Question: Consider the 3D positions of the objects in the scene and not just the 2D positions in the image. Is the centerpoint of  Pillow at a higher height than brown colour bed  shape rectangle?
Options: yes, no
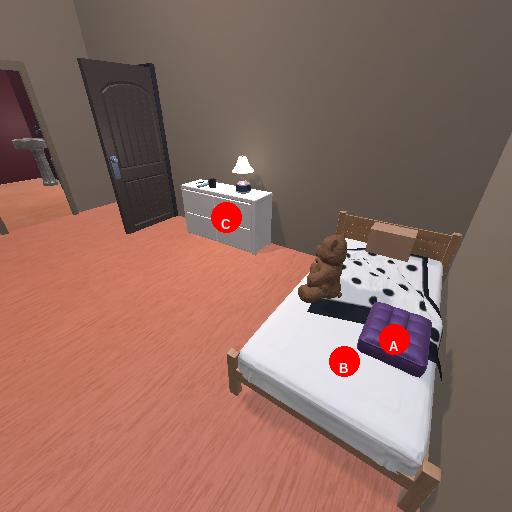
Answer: yes